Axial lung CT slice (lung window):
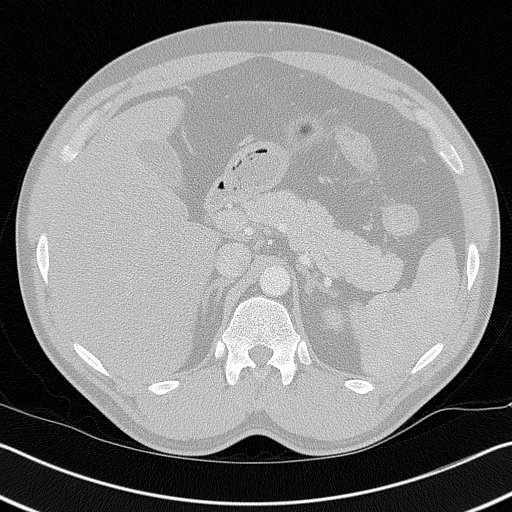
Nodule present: no